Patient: sex F, age 32
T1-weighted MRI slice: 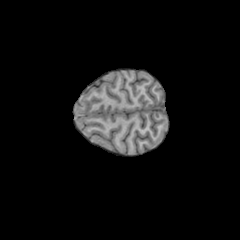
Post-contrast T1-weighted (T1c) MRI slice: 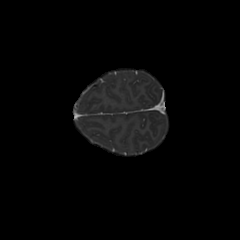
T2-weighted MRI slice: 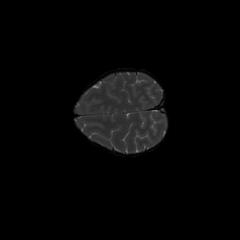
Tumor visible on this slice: no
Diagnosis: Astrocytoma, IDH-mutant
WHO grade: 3